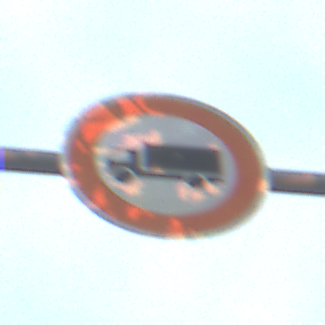
Verkehrszeichen: VerbotFuerKraftfahrzeugeUeberDreiKommaFuenfTonnen
Umgebung: Outdoor, RoadRail
Tageszeit: SunriseSunset
Wetter: PartlyCloudy
Licht: Natural
Jahreszeit: NotSpecified
Kontrast: LowContrast